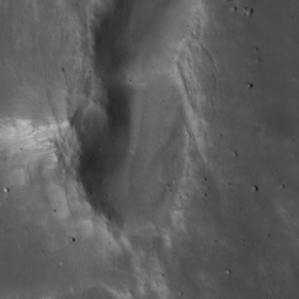
Label: non_frost